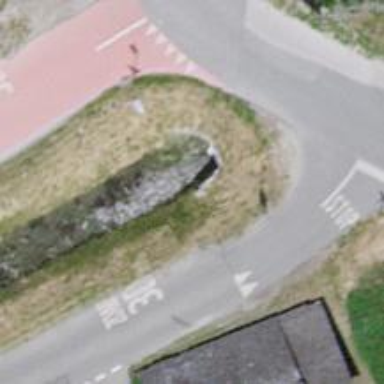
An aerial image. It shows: Canal culvert running through tunnel.